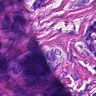
Metastatic tissue present: yes